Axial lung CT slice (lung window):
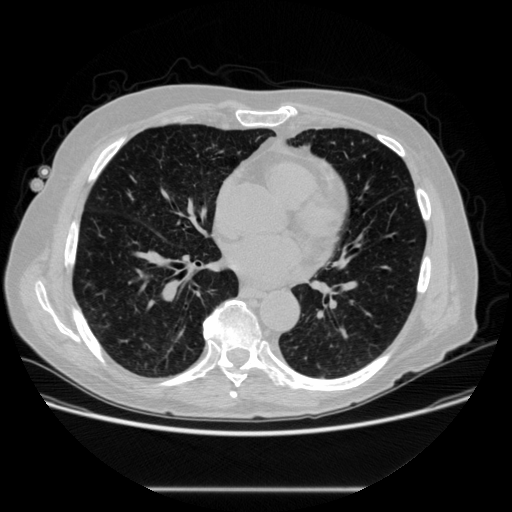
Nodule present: no